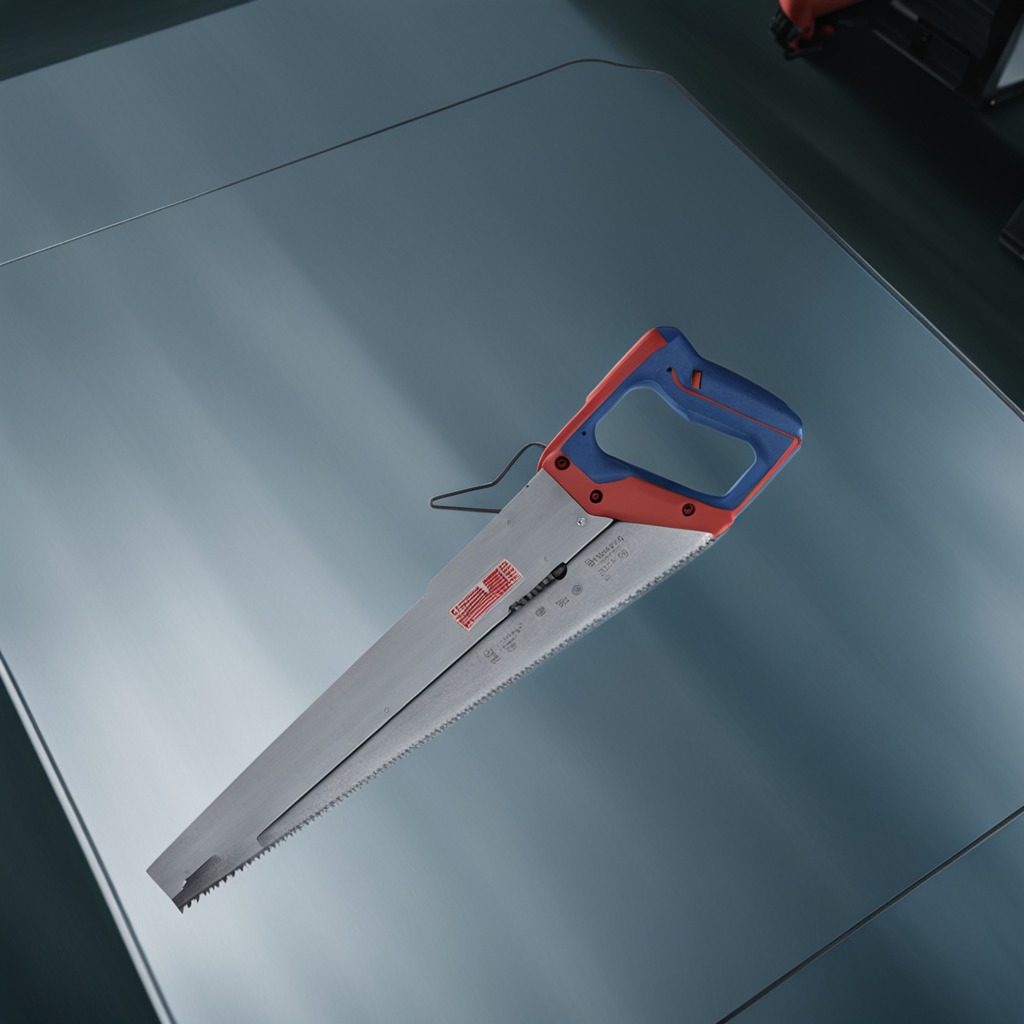
A metal saw lies on the toolbox surface in the airplane hangar workshop.